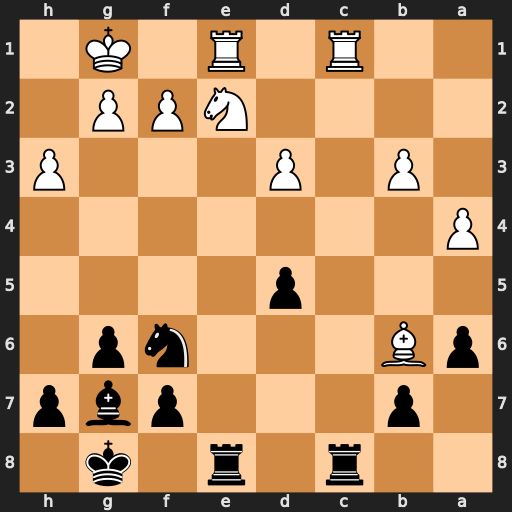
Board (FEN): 2r1r1k1/1p3pbp/pB3np1/3p4/P7/1P1P3P/4NPP1/2R1R1K1
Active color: b
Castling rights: -
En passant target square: -
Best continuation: Rxc1 Rxc1 Rxe2